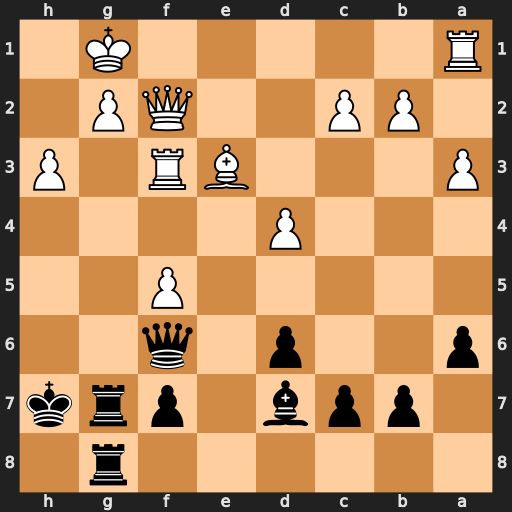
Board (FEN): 6r1/1ppb1prk/p2p1q2/5P2/3P4/P3BR1P/1PP2QP1/R5K1
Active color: b
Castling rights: -
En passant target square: -
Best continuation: Rxg2+ Qxg2 Rxg2+ Kxg2 Bc6